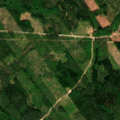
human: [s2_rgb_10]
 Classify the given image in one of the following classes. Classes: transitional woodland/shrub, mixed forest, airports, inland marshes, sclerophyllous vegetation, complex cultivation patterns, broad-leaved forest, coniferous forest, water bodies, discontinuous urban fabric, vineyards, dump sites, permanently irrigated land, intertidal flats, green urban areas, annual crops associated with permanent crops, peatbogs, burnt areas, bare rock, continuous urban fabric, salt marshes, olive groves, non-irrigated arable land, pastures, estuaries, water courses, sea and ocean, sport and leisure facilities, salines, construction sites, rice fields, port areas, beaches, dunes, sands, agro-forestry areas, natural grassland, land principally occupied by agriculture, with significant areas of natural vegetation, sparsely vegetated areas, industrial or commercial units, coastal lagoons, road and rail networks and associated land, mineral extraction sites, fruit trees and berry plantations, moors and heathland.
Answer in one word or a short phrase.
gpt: coniferous forest, mixed forest, transitional woodland/shrub